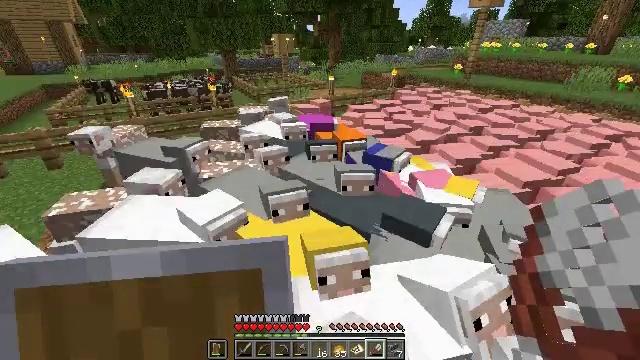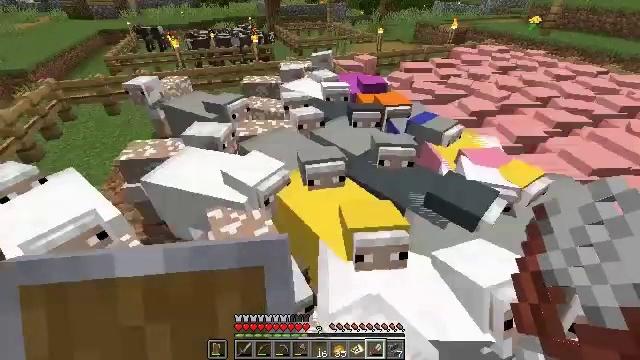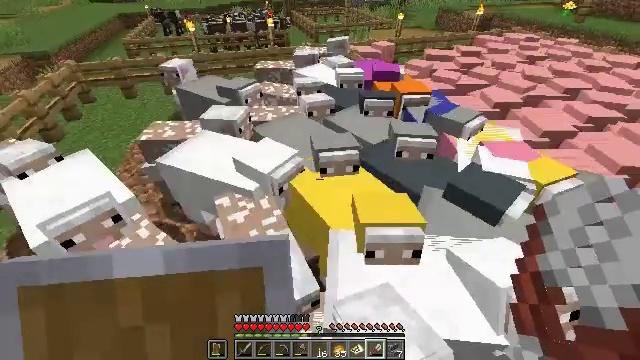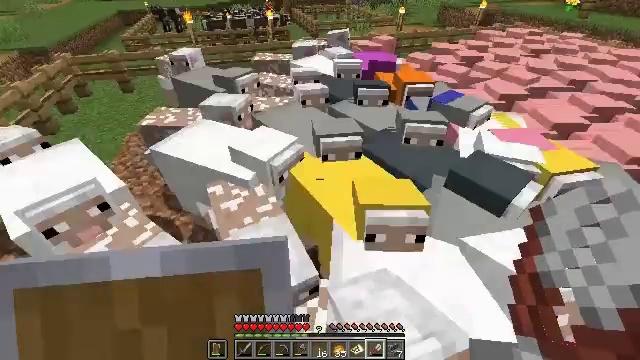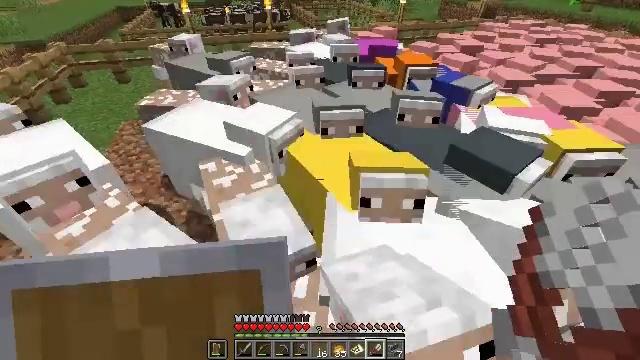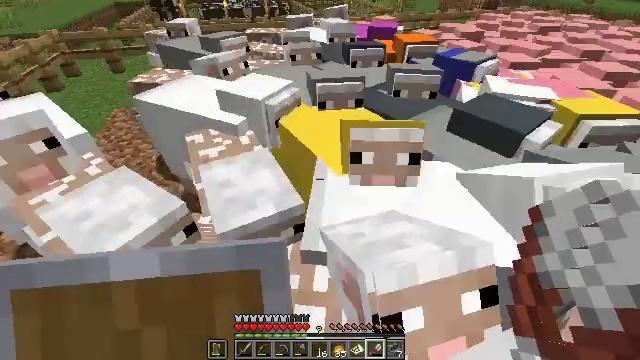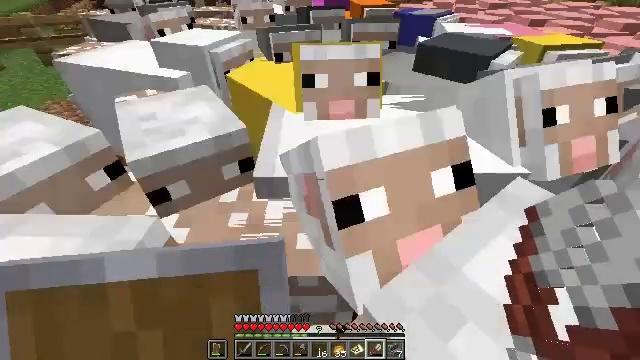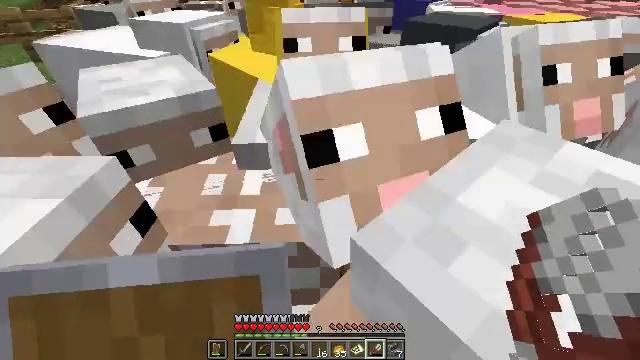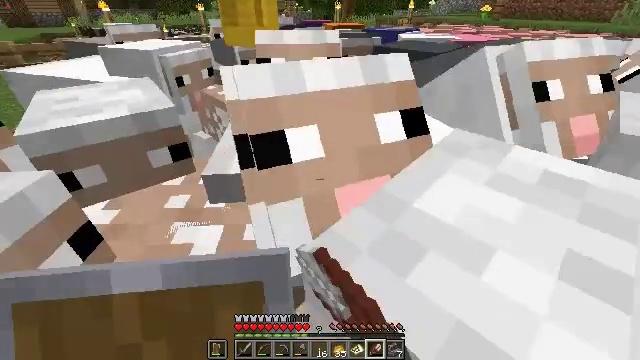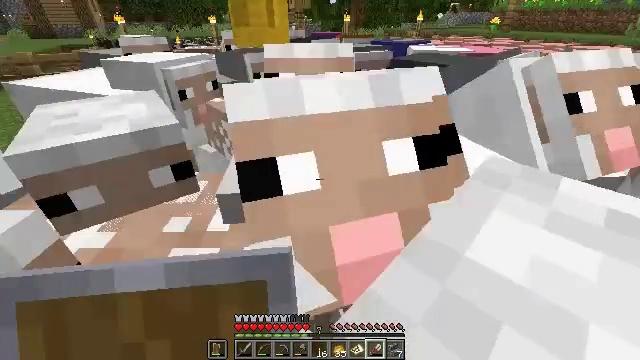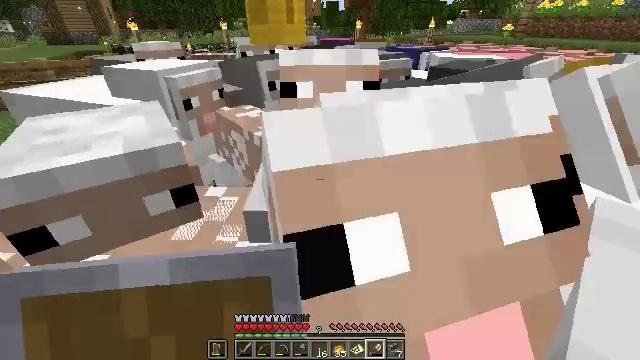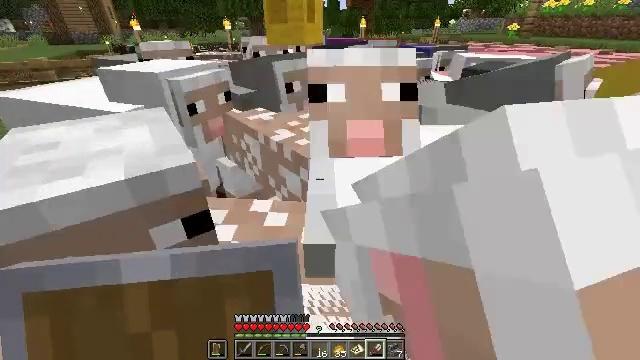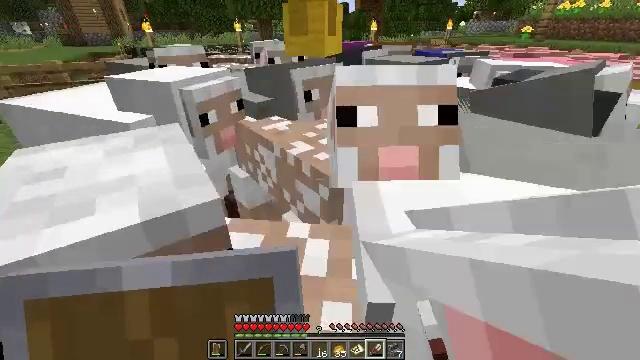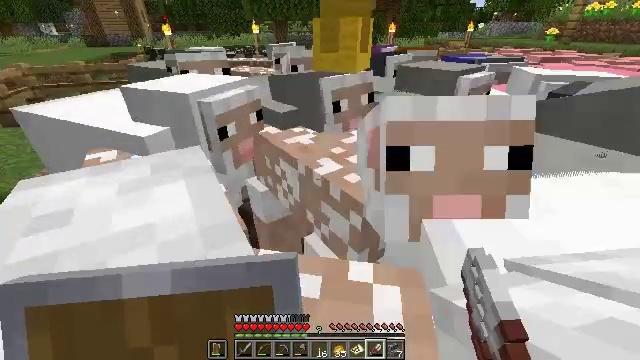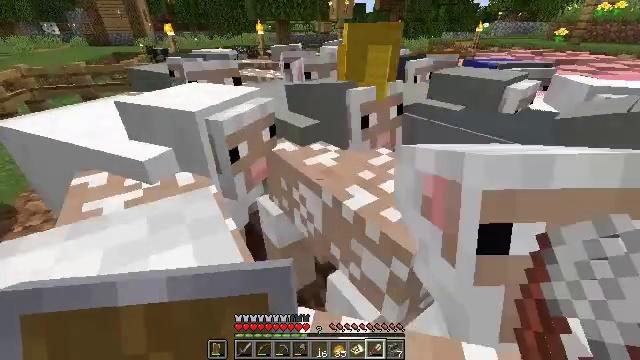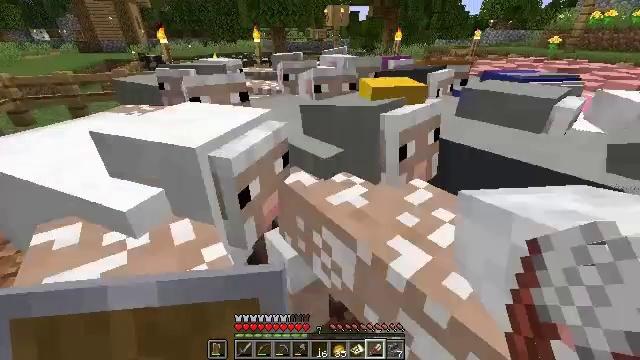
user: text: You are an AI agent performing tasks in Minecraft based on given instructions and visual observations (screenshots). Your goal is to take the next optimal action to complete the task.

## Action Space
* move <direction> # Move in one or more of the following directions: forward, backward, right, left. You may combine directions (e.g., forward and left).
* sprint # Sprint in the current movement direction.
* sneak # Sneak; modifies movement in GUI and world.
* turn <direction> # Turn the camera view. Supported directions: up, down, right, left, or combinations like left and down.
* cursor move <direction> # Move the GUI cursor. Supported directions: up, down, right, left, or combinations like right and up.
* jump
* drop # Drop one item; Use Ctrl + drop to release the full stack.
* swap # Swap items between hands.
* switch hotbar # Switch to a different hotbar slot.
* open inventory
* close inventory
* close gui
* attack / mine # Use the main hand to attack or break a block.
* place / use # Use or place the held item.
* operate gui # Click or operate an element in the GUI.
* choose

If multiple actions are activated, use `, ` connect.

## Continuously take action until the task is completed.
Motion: motion action
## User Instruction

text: Craft a blue banner in Minecraft with wool and a stick.
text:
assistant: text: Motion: move forward, turn left and down
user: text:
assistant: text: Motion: move forward, turn left and down, use / place
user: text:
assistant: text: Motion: move forward, use / place
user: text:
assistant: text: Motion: move forward, use / place
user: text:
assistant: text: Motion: move forward, use / place
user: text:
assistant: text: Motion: move forward, turn right, use / place
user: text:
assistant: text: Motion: move forward, use / place
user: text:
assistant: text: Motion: move forward, turn right and up, use / place
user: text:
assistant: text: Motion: move forward, turn left and up, use / place
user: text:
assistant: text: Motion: move forward, turn left and up
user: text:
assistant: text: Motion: move forward
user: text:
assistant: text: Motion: move forward, turn left
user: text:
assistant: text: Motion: move forward, turn left
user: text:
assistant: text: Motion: move forward, use / place
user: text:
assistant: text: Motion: move forward, turn right and up
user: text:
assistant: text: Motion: move forward, turn right and up
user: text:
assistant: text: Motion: move forward, use / place
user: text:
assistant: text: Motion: move forward, use / place
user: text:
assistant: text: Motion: move forward, use / place
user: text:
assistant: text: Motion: move forward, turn right and down, use / place
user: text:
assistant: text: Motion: move forward, turn right and down, use / place
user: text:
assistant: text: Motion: move forward, turn down, use / place
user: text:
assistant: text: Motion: move forward, turn right and down, use / place
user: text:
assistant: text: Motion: turn right and down, use / place
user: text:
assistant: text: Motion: turn right and up, use / place
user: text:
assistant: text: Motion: move forward, turn right and up, use / place
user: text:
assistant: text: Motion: move forward, turn right, use / place
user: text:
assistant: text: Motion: move forward, use / place
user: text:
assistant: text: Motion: move forward, turn left and up, use / place
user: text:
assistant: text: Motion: move forward, use / place